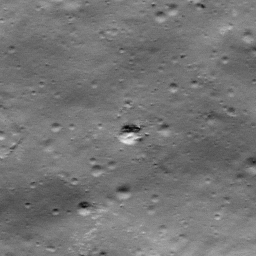
Pit: Rutherfurd 1a
Host crater: Rutherfurd
Host type: impact_melt
Lunar coordinates: latitude -60.779, longitude 348.188